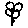
Label: flower